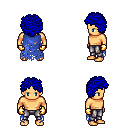
a pixel art fantasy rpg character, male body template, human, tanned skin, blue tattered cape, metal pants, blue curly afro hairstyle, gold gloves, four views (front, back, left, right), 2x2 character sprite sheet, small pixel art, hard edges, no anti-aliasing